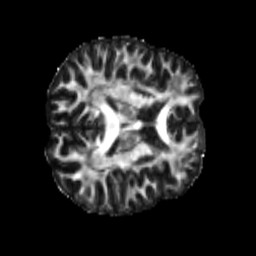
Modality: FA
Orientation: axial
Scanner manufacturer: siemens
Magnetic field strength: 3 T
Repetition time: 4 s
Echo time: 0.0594 s